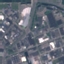
Label: Industrial